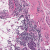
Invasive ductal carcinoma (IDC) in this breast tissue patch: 1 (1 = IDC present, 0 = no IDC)